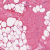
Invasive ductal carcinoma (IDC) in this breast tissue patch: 0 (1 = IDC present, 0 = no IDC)